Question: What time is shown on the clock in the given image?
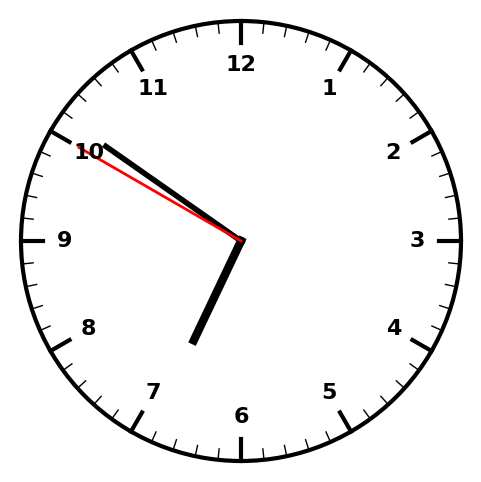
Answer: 06:50:50